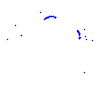
Particle: proton